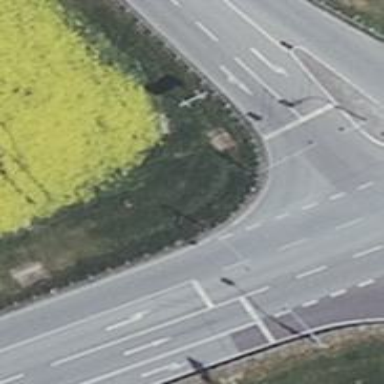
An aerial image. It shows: Road with traffic signals.